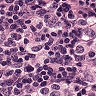
Metastatic tissue present: yes